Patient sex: F
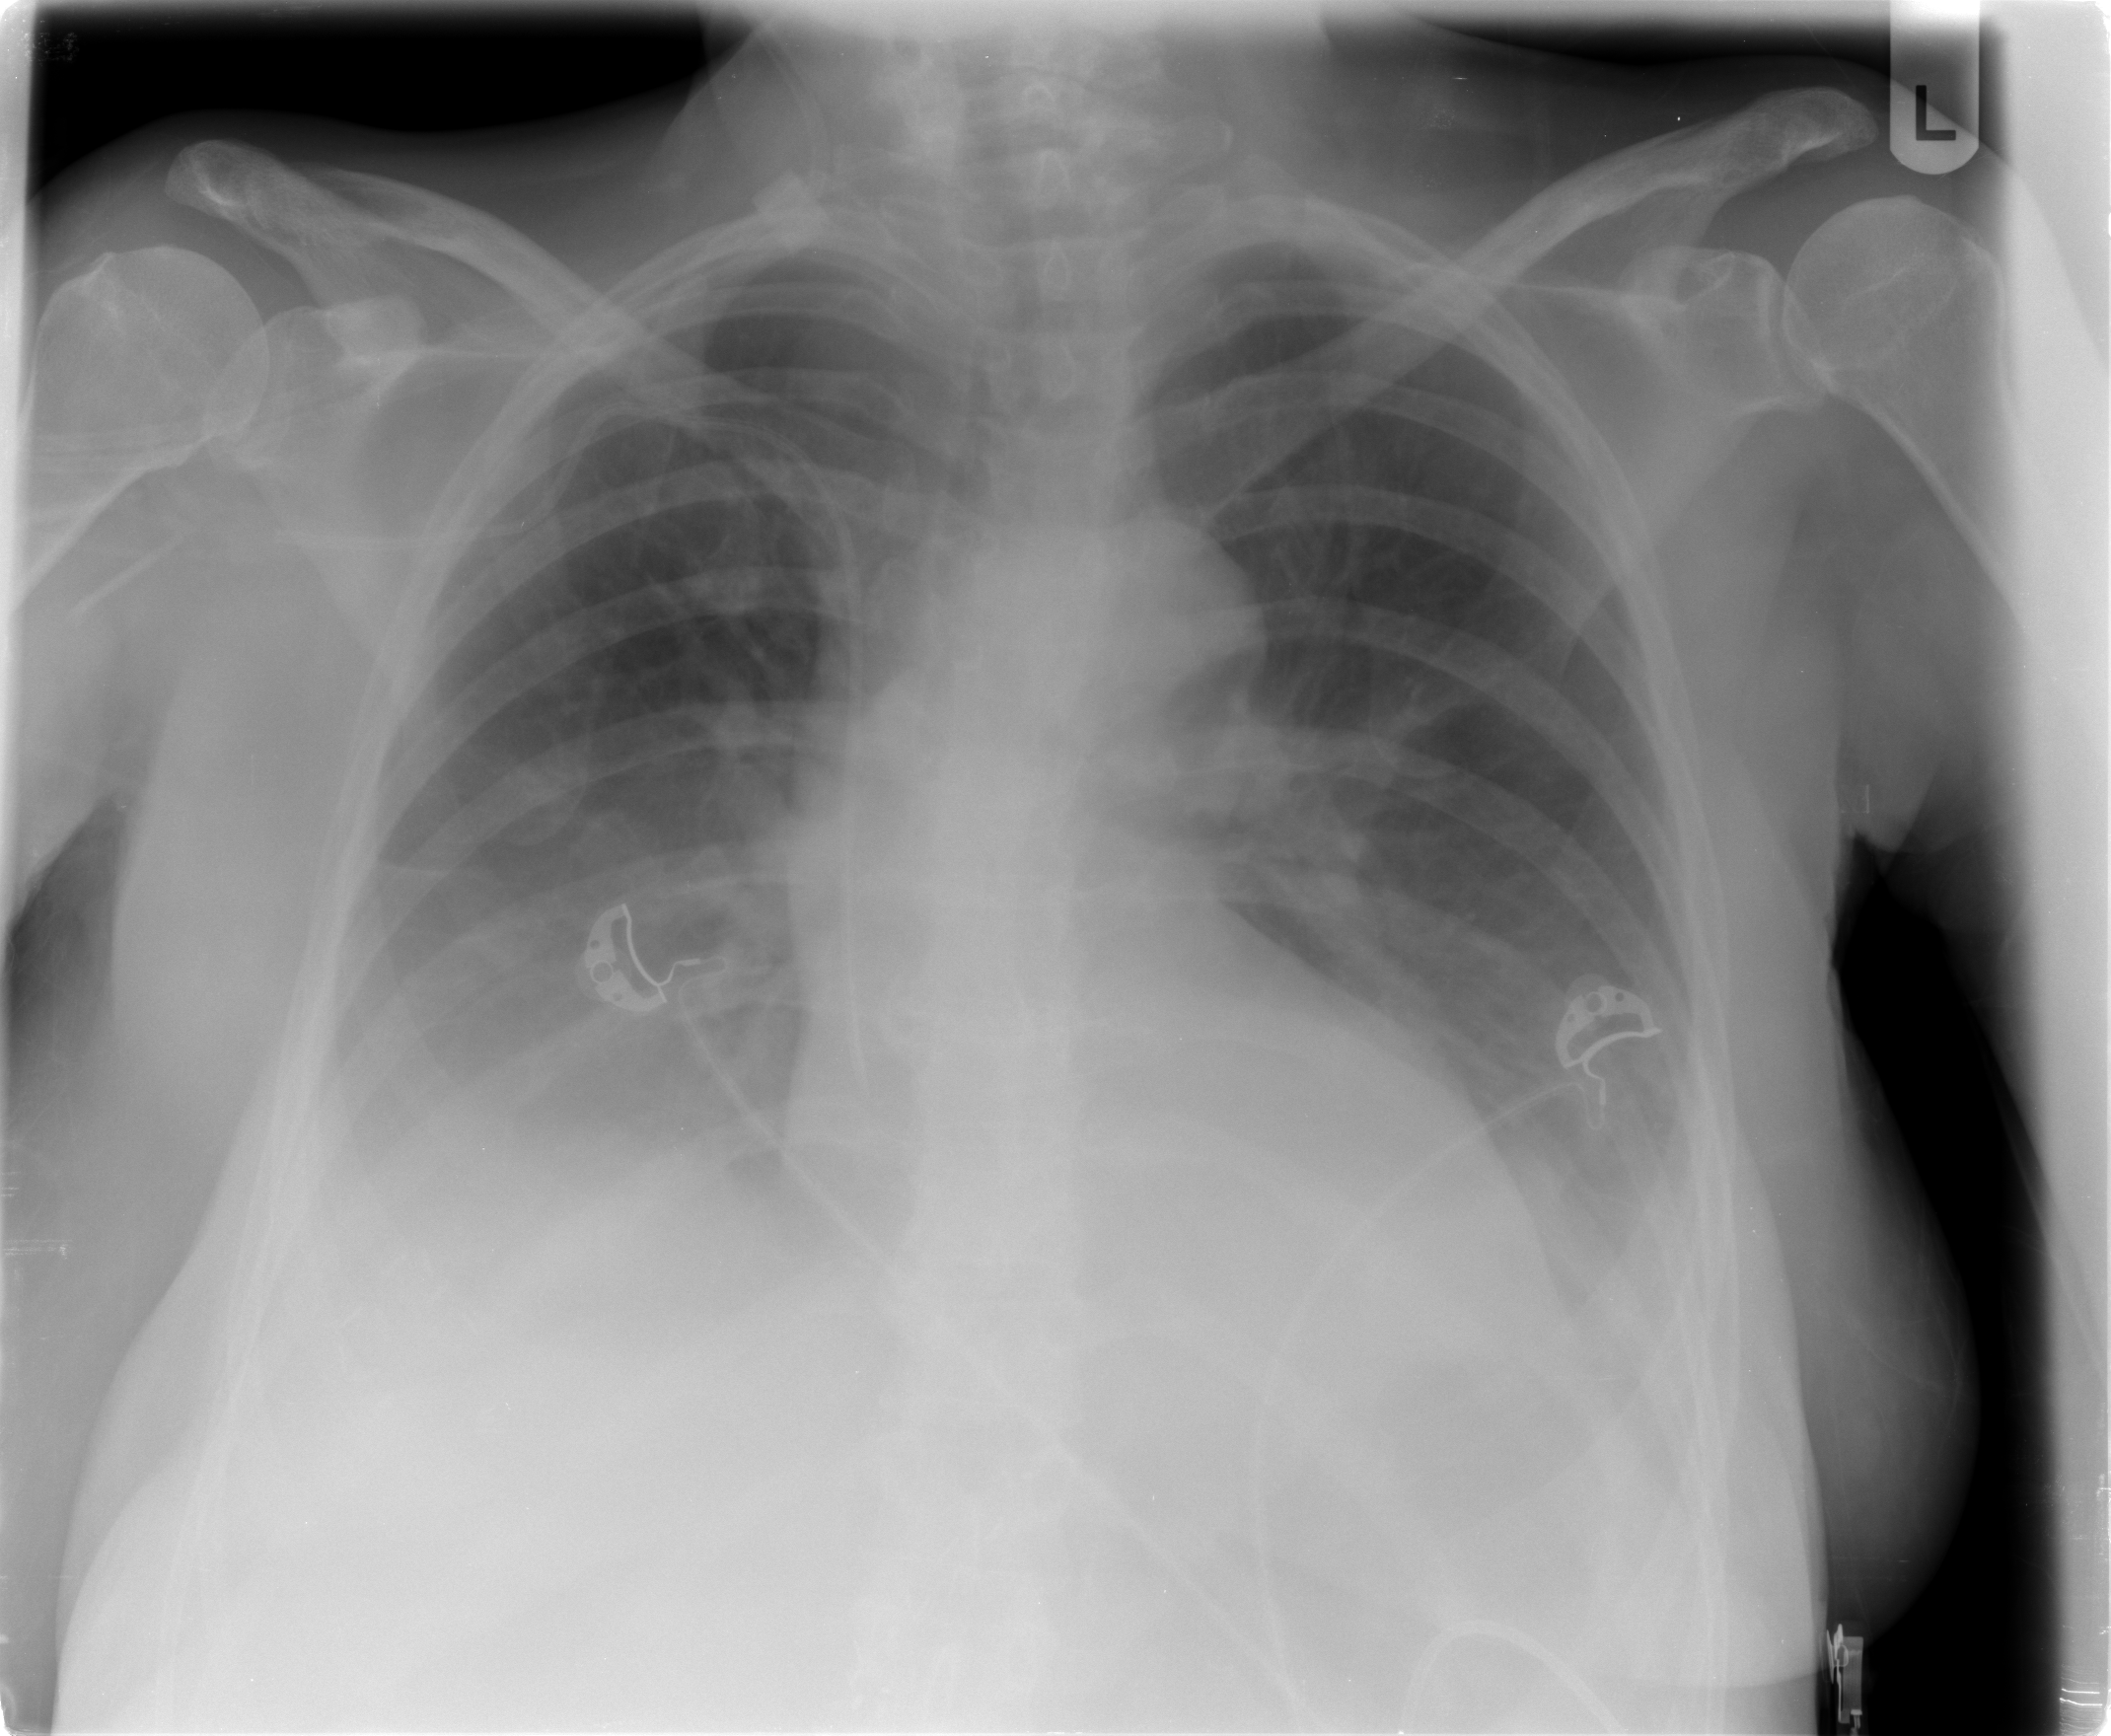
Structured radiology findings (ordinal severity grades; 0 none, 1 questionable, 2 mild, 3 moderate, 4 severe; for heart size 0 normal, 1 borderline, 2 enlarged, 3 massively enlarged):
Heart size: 0
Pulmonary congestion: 0
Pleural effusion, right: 2
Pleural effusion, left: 1
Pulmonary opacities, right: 0
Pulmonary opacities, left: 0
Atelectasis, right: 0
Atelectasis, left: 0